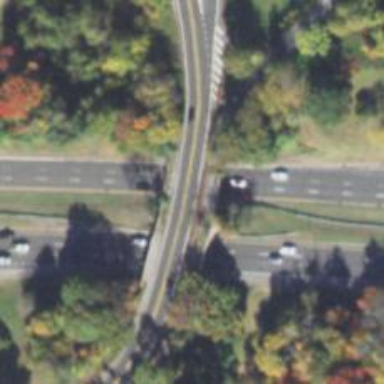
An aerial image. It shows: Bridge over motorway link with asphalt surface.